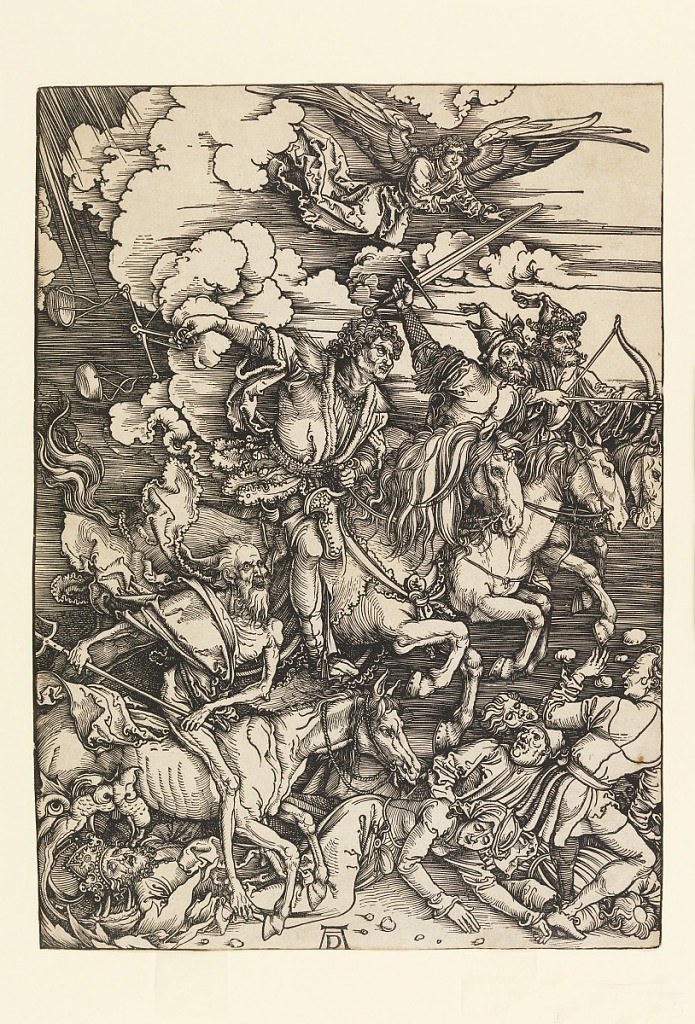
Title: The Four Horsemen of the Apocalypse
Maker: Albrecht Dürer, German, 1471–1528
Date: ca. 1497–98
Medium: Woodcut on off-white laid paper
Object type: Print
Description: Four men, with weapons drawn, on horseback riding over people. Angel flying above.